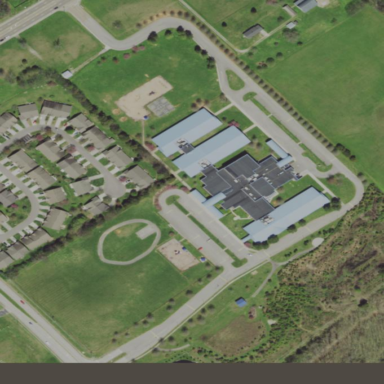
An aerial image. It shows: School.